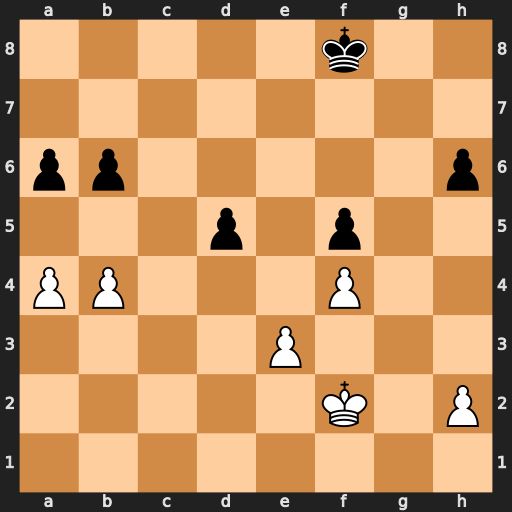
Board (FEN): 5k2/8/pp5p/3p1p2/PP3P2/4P3/5K1P/8
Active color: w
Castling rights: -
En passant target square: -
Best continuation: Ke2 Ke7 Kd3